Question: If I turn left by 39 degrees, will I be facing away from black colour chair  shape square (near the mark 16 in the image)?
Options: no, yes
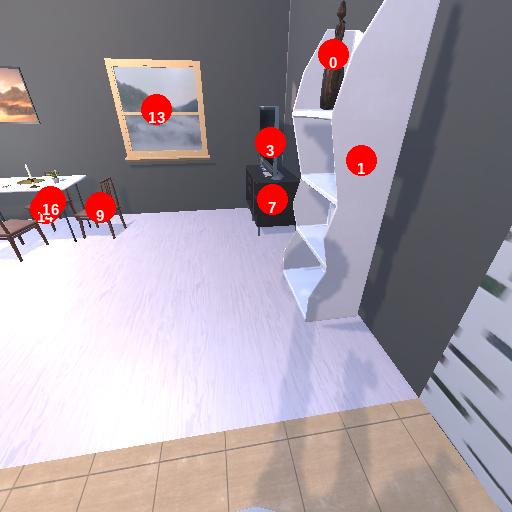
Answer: no